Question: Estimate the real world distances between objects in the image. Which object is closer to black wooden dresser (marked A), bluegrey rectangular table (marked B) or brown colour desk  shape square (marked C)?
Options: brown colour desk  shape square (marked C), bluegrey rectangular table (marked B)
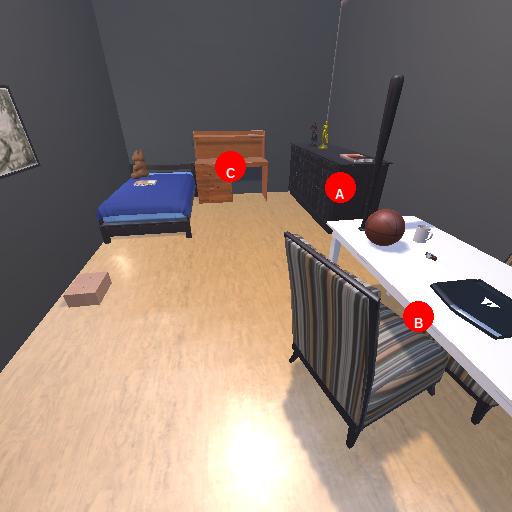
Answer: brown colour desk  shape square (marked C)